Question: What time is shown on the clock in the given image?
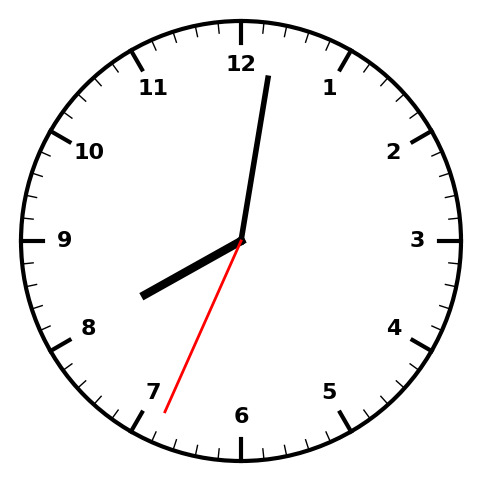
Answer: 08:01:34